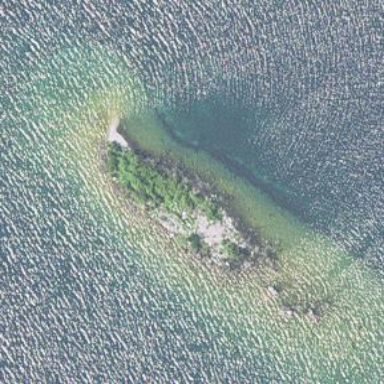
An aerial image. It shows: Islet.